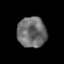
Tissue: prostate
Cell type: T cells
Senescence score: 0.3057
Nuclear area (px): 866
Mean DAPI intensity: 109.122